Field crop: maize
Growth stage: 2
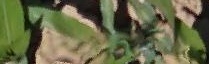
Species: maize